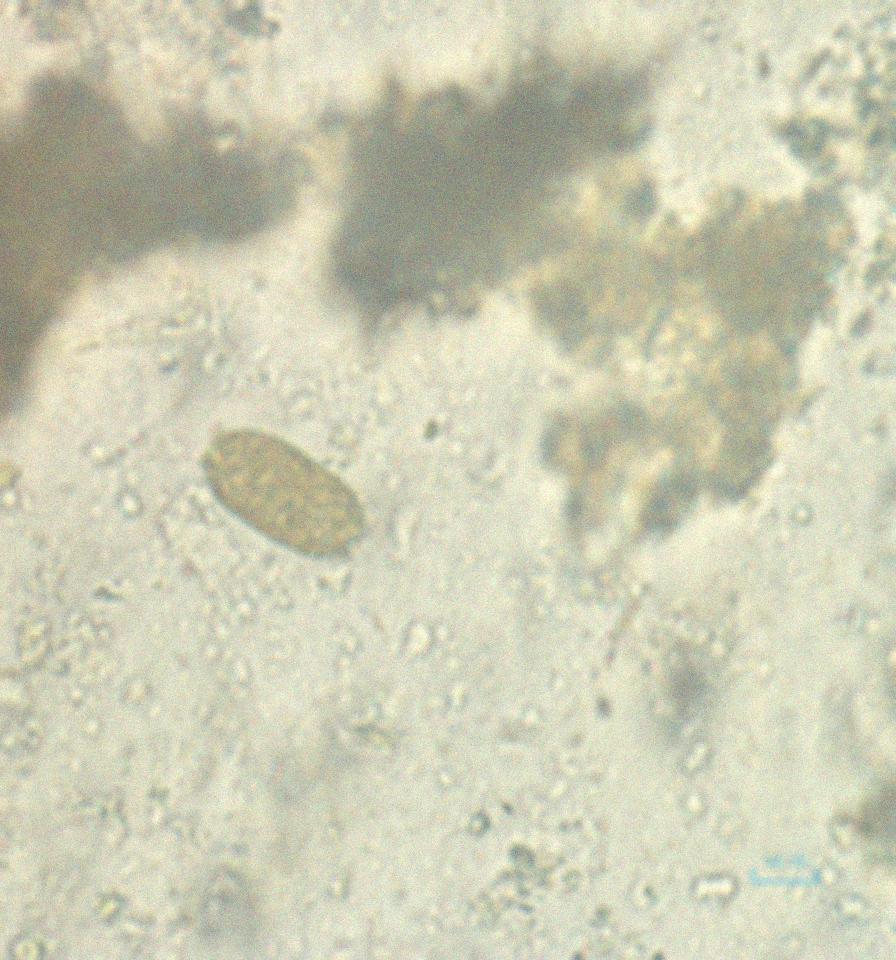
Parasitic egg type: Capillaria philippinensis